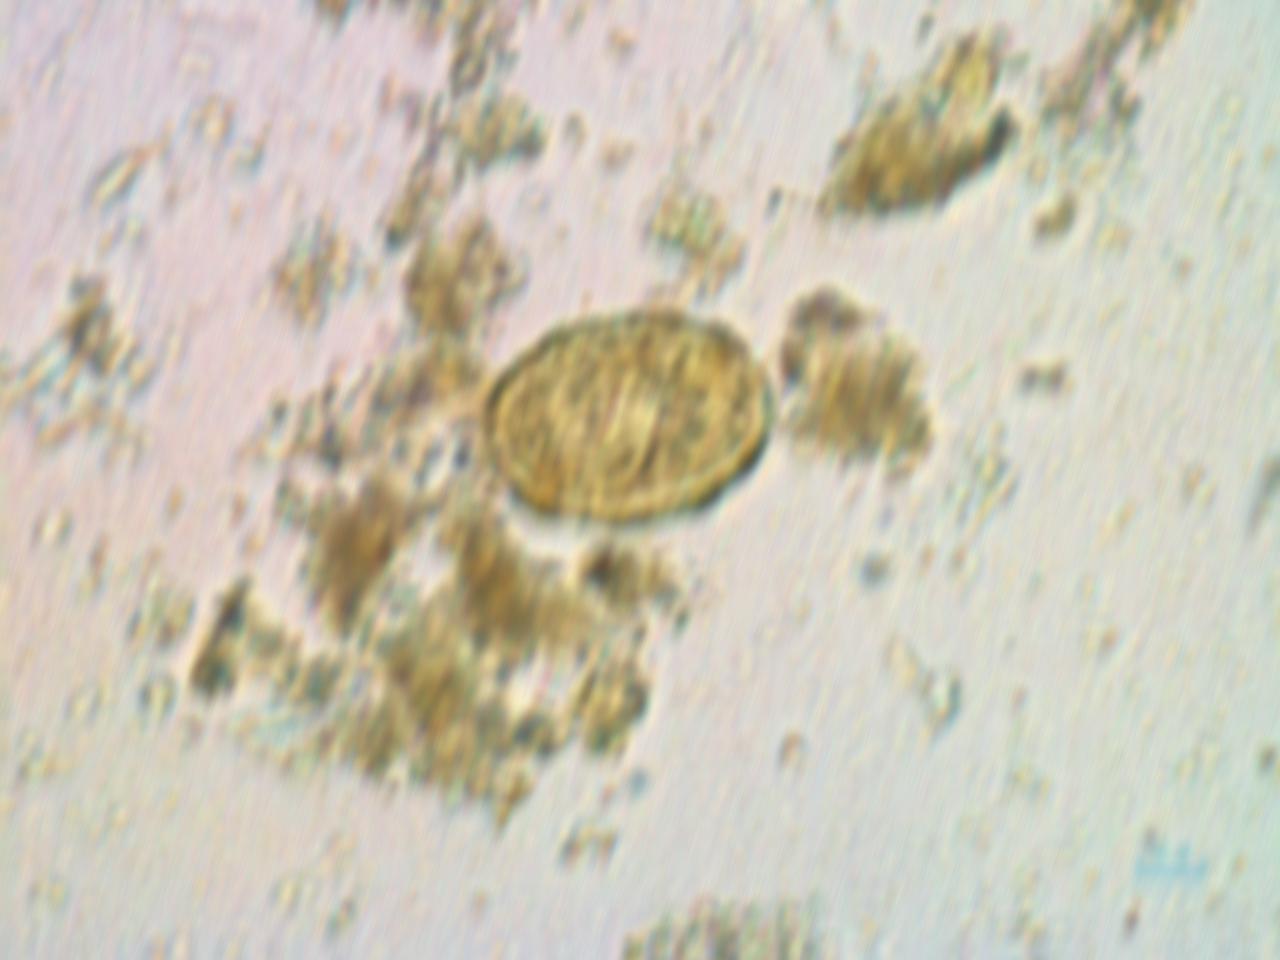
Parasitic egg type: Ascaris lumbricoides